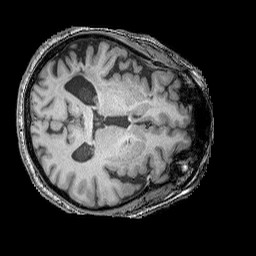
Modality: T1w
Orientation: axial
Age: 64
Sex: male
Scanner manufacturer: siemens
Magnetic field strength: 3 T
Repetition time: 2.25 s
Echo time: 0.00411 s